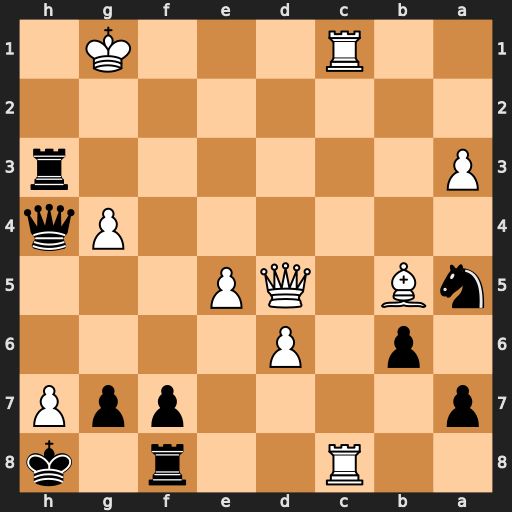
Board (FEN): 2R2r1k/p4ppP/1p1P4/nB1QP3/6Pq/P6r/8/2R3K1
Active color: b
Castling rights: -
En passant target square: -
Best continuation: Rg3+ Kf1 Qh3+